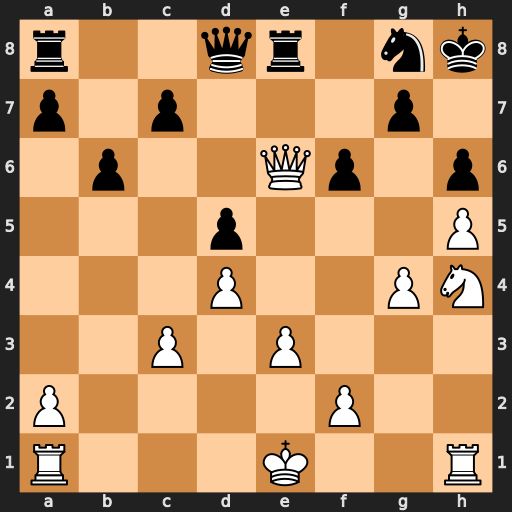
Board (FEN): r2qr1nk/p1p3p1/1p2Qp1p/3p3P/3P2PN/2P1P3/P4P2/R3K2R
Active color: w
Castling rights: KQ
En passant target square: -
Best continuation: Ng6+ Kh7 Qf5 Ne7 Nxe7+